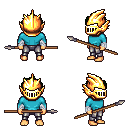
a pixel art fantasy rpg character, male body template, human, tanned skin, teal long-sleeve shirt, metal pants, green bedhead hairstyle, gold helm, white cloth bandages, spear, four views (front, back, left, right), 2x2 character sprite sheet, small pixel art, hard edges, no anti-aliasing